Current action and preconditions to check: trajectory_clear

Your task: For each precondition in the list above, predict whether it will hold at this action.

Consider the current scene as observed from the mobile robot's camera, and analyze the predicted future states of all dynamic agents (e.g., people, animals, vehicles, or any moving entities) within the NEXT SECOND.

IMPORTANT: Only answer "very likely" if you are absolutely certain—based on strong, clear evidence—that a dynamic agent will violate the precondition in the predicted future state. Do NOT answer "very likely" for unlikely, ambiguous, or low-probability risks.

Ask yourself for each precondition: Is there a high probability, with clear and convincing evidence, that the predicted future states of any dynamic agent will interfere with the predicted future state of the currently executing action within the NEXT SECOND, causing that precondition to fail?

Assess the risk level based on these predictions. Use "likely" or "very likely" if motions create a clear risk of interference.

Use "neutral" or "improbable" if agents are nearby but their predicted paths are clearly diverging or non-conflicting.

Failure Risk Categories: "very improbable", "improbable", "neutral", "likely", "very likely"

Answer Format: Output ONLY the probability_of_failure value from these categories: "very improbable", "improbable", "neutral", "likely", "very likely"

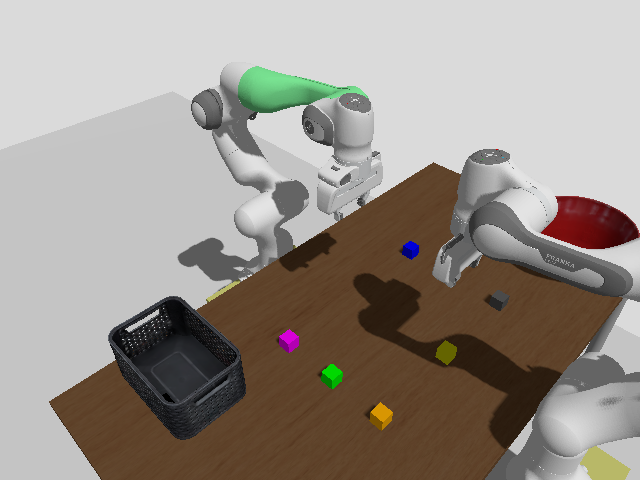

Answer: very improbable